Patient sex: M
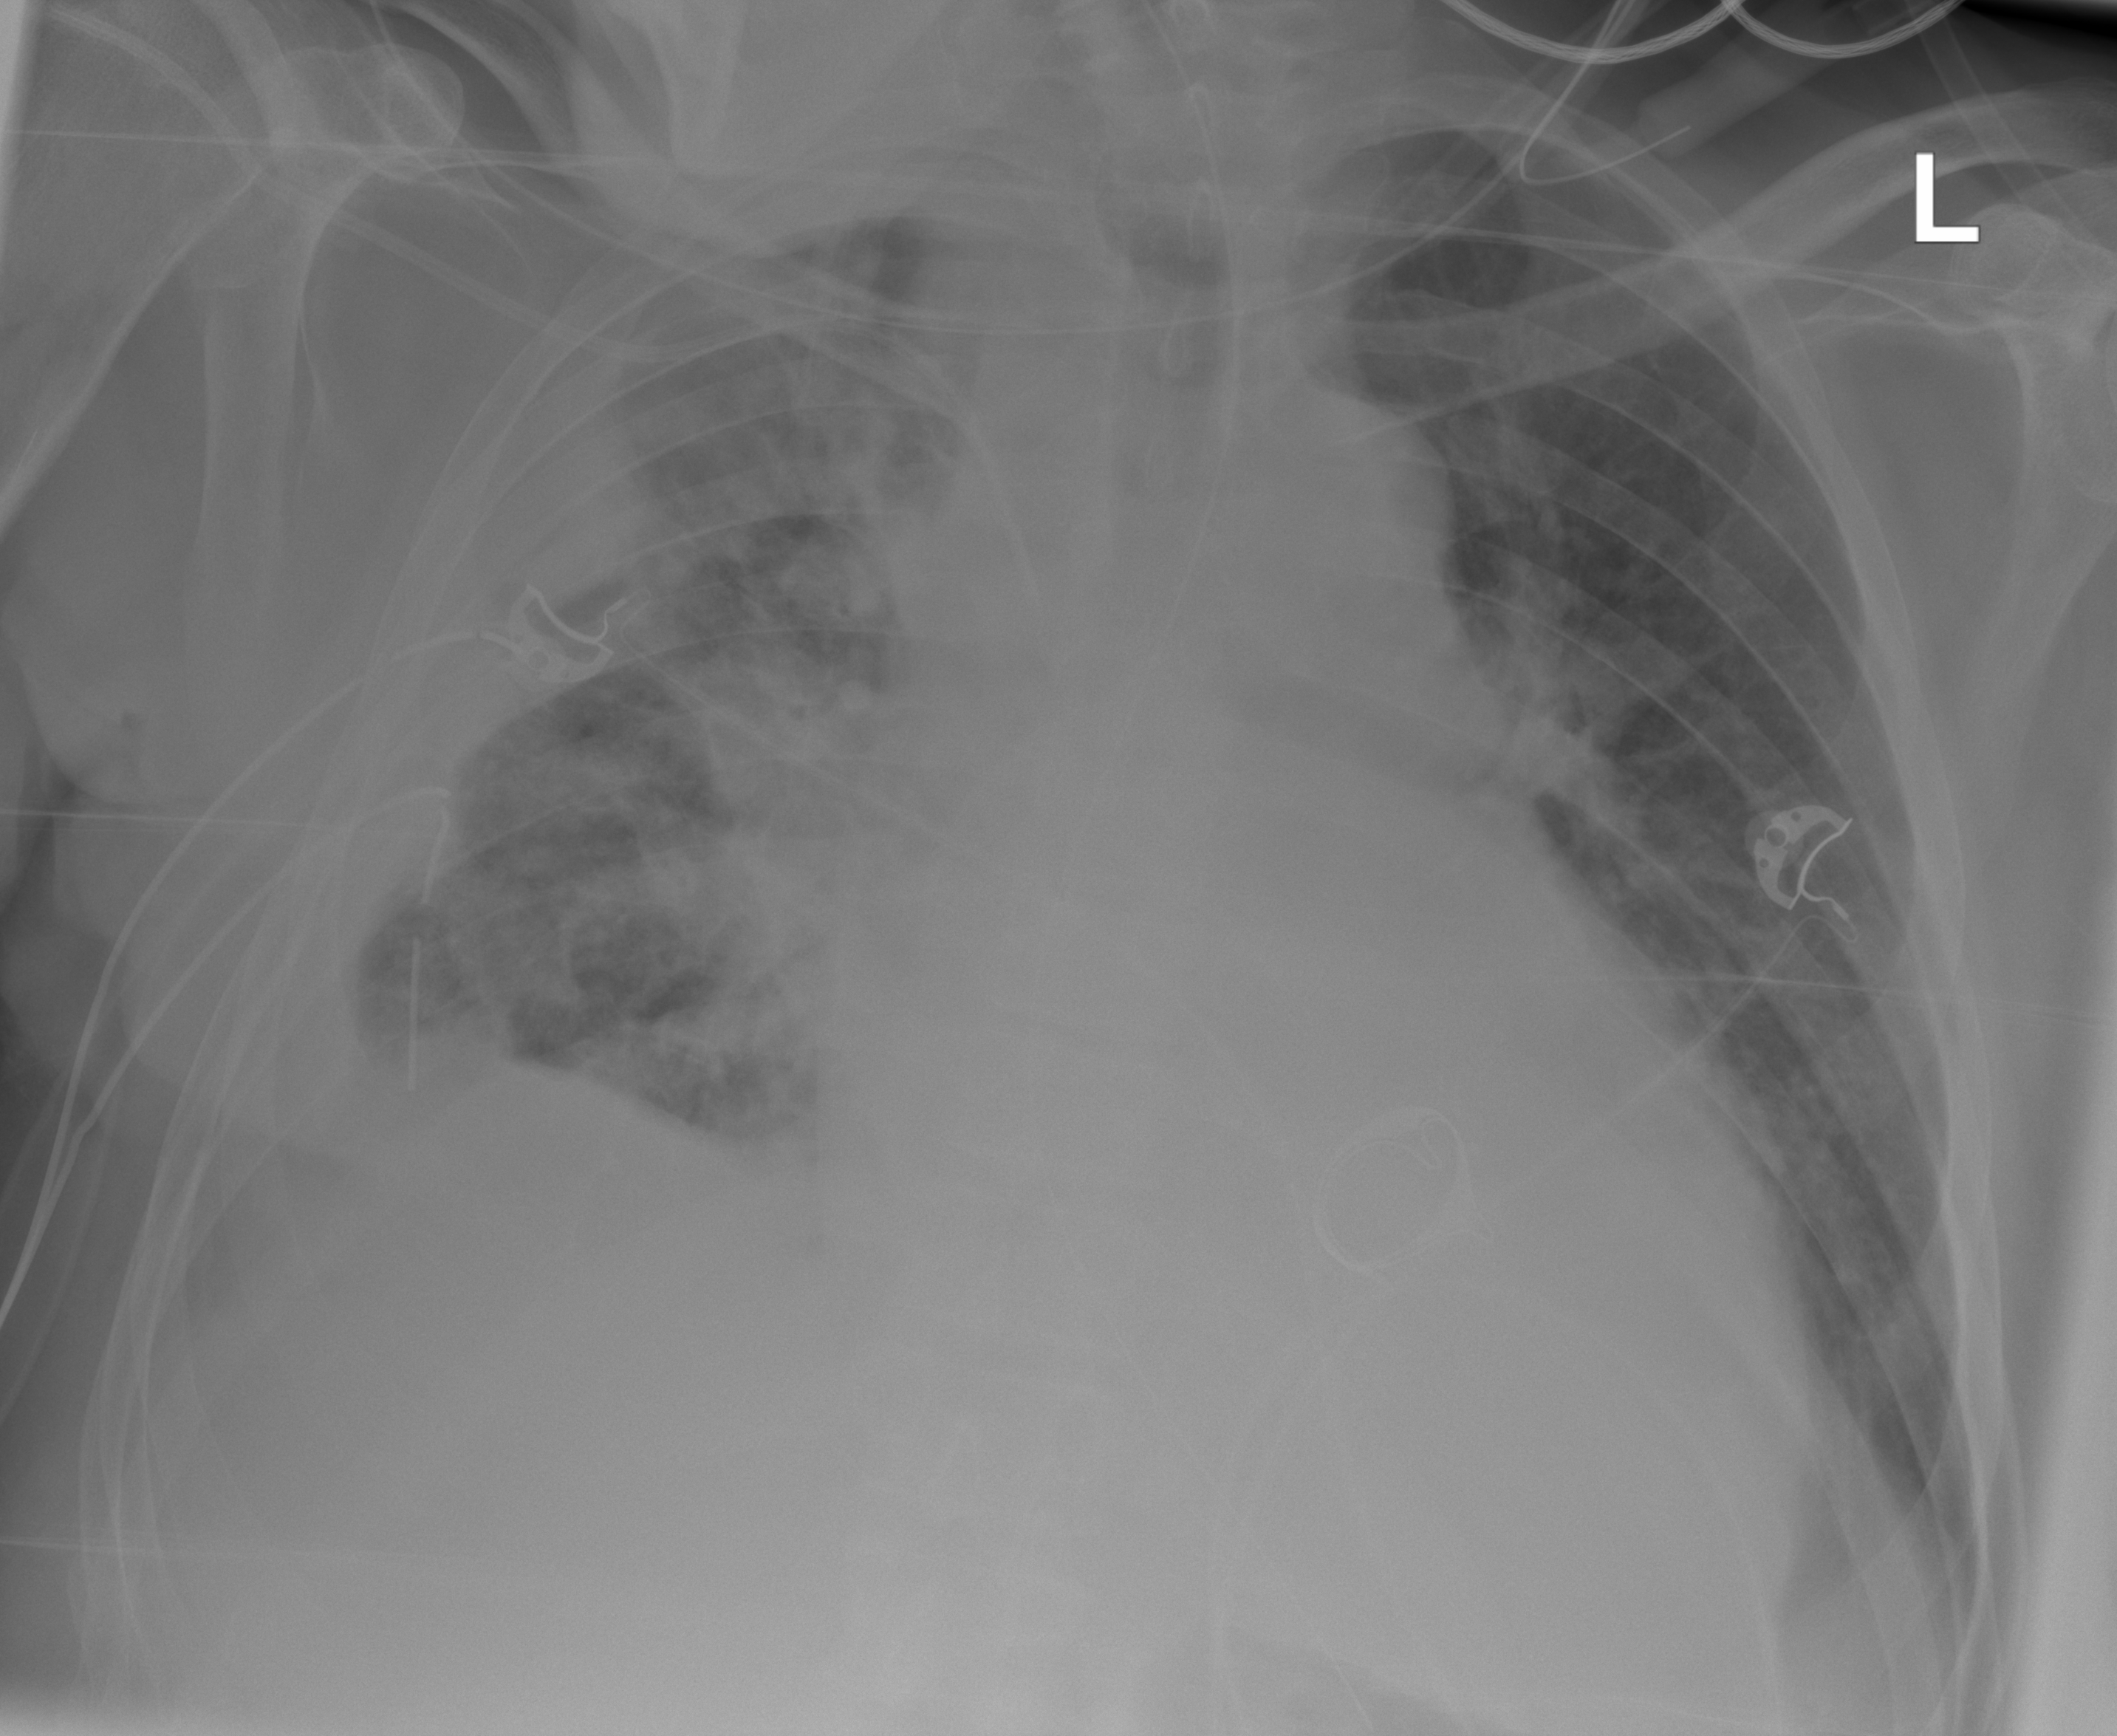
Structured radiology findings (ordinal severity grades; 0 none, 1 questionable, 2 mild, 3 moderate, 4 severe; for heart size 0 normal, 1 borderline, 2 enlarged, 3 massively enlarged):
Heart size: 2
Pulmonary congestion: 0
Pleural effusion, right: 2
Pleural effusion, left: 0
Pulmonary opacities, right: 2
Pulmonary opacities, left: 0
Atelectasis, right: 3
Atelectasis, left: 0